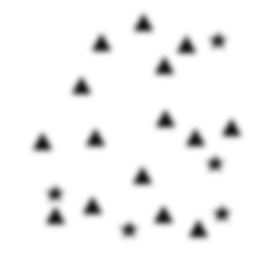
Squares: 0
Triangles: 15
Stars: 5
Total shapes: 20